Interaction volume radius: 5 \u00c5
Interaction volume height: 25 \u00c5
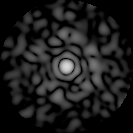
Disorder parameter: 0.8269